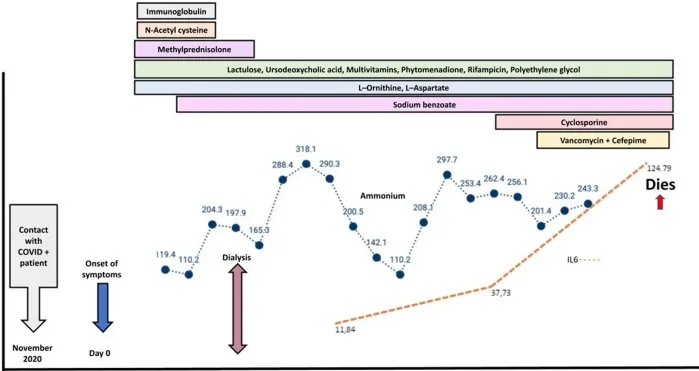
Natural history of the patient's disease. The image corresponds to the evolution of increasing ammonium (blue line) and IL-6 (orange line) values until the fatal outcome. The color bars correspond to the treatment strategies applied in the clinical course of the patient.
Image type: chart (chart)